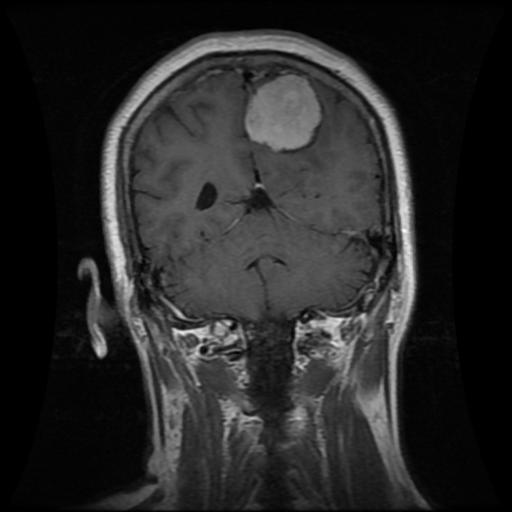
Label: meningioma